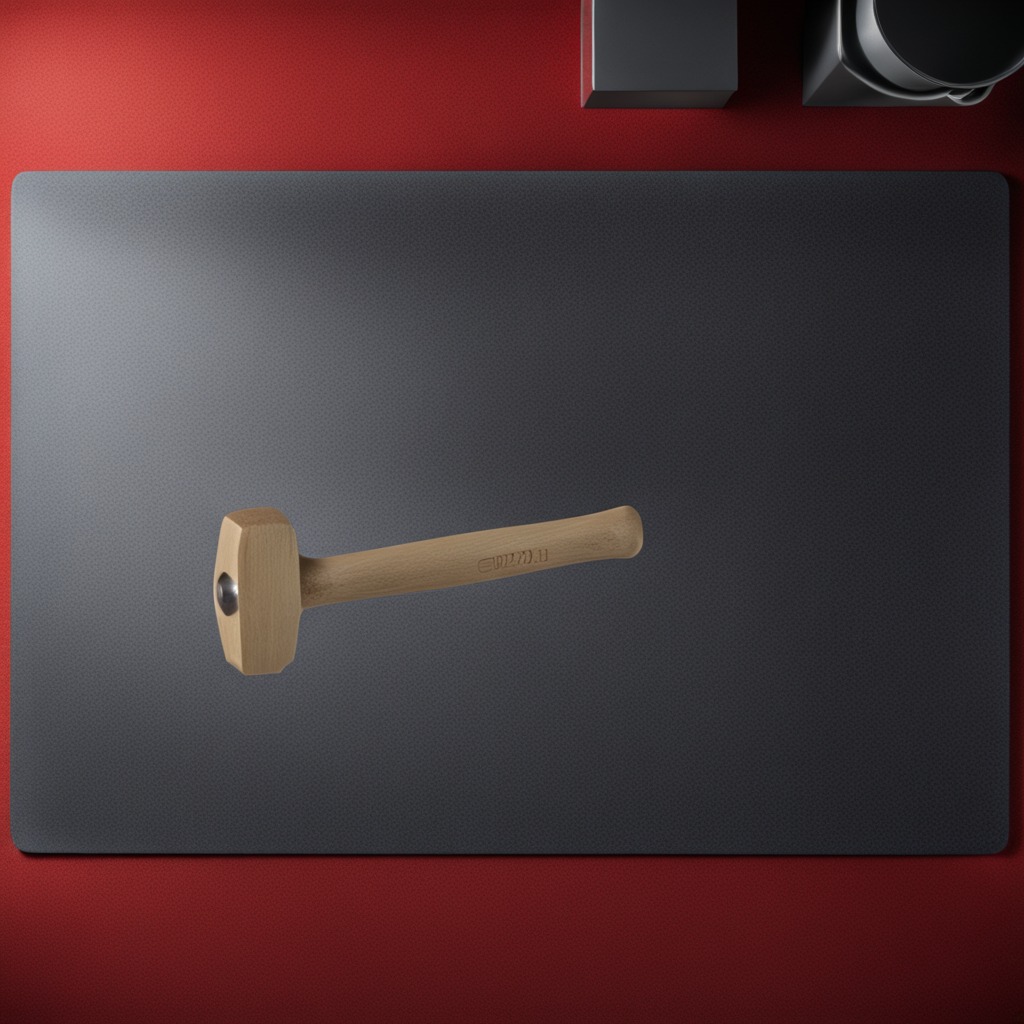
A hammer is lying on the tabletop.